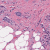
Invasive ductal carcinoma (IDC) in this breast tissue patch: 1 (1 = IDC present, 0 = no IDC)